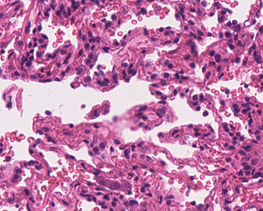
Tumor epithelial tissue: no
Tumor-associated stroma tissue: no
Normal tissue: yes